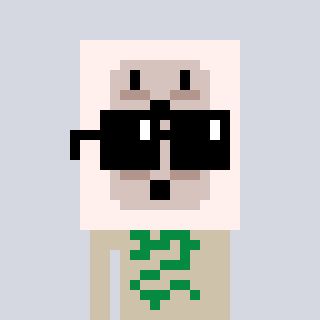
a pixel art character with square black sunglasses, a outlet-shaped head and a bege-colored body on a cool background